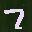
Label: 7